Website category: jobs
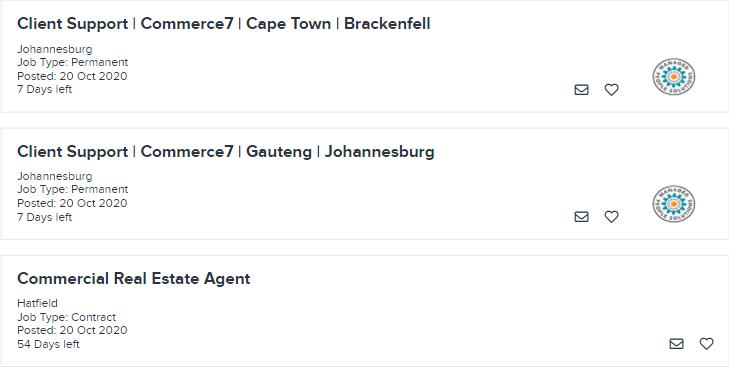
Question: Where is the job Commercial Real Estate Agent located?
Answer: Hatfield

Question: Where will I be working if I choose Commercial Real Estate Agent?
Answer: Hatfield

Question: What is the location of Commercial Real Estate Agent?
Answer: Hatfield

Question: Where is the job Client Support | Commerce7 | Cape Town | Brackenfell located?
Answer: Johannesburg

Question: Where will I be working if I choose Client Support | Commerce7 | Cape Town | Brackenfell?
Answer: Johannesburg

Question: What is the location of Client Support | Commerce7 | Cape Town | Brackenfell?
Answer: Johannesburg

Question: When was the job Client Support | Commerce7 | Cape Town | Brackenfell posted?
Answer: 20 Oct 2020

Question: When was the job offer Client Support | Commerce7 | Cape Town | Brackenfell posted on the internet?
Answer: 20 Oct 2020

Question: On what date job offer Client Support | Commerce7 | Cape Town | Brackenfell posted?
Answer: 20 Oct 2020

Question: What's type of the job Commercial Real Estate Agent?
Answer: Job Type: Contract

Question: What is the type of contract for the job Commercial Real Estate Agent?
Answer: Job Type: Contract

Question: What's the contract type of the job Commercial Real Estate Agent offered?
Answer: Job Type: Contract

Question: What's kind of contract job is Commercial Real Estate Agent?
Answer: Job Type: Contract

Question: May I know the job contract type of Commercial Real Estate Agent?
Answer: Job Type: Contract

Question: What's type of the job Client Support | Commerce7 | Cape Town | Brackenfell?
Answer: Job Type: Permanent

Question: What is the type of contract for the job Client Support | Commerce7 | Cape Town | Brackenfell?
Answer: Job Type: Permanent

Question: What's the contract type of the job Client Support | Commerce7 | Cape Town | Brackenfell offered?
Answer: Job Type: Permanent

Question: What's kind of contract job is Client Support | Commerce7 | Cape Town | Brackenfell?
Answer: Job Type: Permanent

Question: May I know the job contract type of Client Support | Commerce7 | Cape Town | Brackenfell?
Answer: Job Type: Permanent

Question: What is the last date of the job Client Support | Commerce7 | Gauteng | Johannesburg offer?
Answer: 7 Days left

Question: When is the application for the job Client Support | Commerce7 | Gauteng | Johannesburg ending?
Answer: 7 Days left

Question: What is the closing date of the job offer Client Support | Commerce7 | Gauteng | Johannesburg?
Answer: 7 Days left

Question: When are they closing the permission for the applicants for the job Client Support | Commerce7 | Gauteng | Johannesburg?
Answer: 7 Days left

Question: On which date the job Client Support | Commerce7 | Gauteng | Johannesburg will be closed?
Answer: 7 Days left

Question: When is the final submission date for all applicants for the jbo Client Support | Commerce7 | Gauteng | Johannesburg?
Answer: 7 Days left

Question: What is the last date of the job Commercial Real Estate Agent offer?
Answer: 54 Days left

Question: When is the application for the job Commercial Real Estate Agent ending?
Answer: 54 Days left

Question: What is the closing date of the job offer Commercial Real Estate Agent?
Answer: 54 Days left

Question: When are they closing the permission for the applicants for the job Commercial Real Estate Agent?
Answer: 54 Days left

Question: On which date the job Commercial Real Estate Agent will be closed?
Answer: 54 Days left

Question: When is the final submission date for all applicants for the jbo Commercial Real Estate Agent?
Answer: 54 Days left

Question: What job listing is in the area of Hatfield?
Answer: Commercial Real Estate Agent

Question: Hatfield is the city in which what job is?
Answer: Commercial Real Estate Agent

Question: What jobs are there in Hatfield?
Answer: Commercial Real Estate Agent

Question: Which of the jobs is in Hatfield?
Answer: Commercial Real Estate Agent

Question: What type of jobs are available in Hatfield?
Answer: Commercial Real Estate Agent

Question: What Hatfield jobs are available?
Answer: Commercial Real Estate Agent